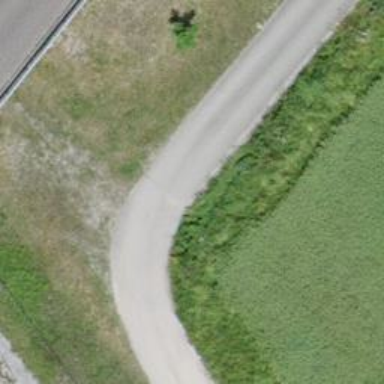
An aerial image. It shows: Well-maintained track road of grade 1.